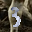
Label: 3